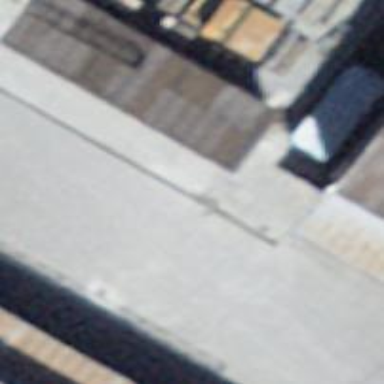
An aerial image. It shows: View of roof of building.